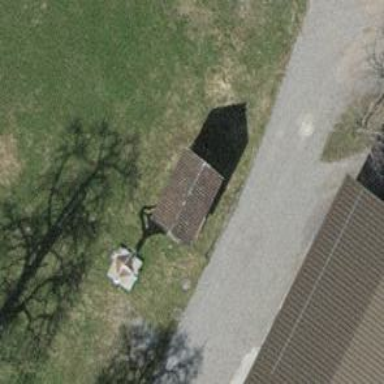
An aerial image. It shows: Brown bench.